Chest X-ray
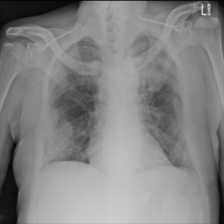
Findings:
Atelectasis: negative
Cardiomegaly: negative
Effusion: negative
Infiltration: negative
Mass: positive
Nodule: negative
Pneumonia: negative
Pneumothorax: negative
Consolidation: negative
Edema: negative
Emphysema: negative
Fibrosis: negative
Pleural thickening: negative
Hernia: negative